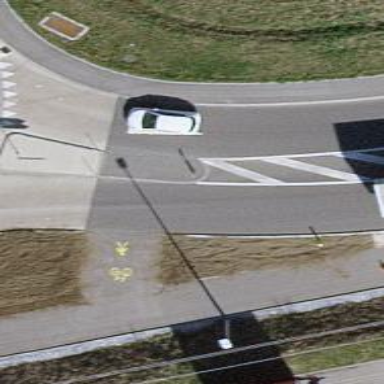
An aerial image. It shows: Crossing on the cycleway.